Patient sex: F
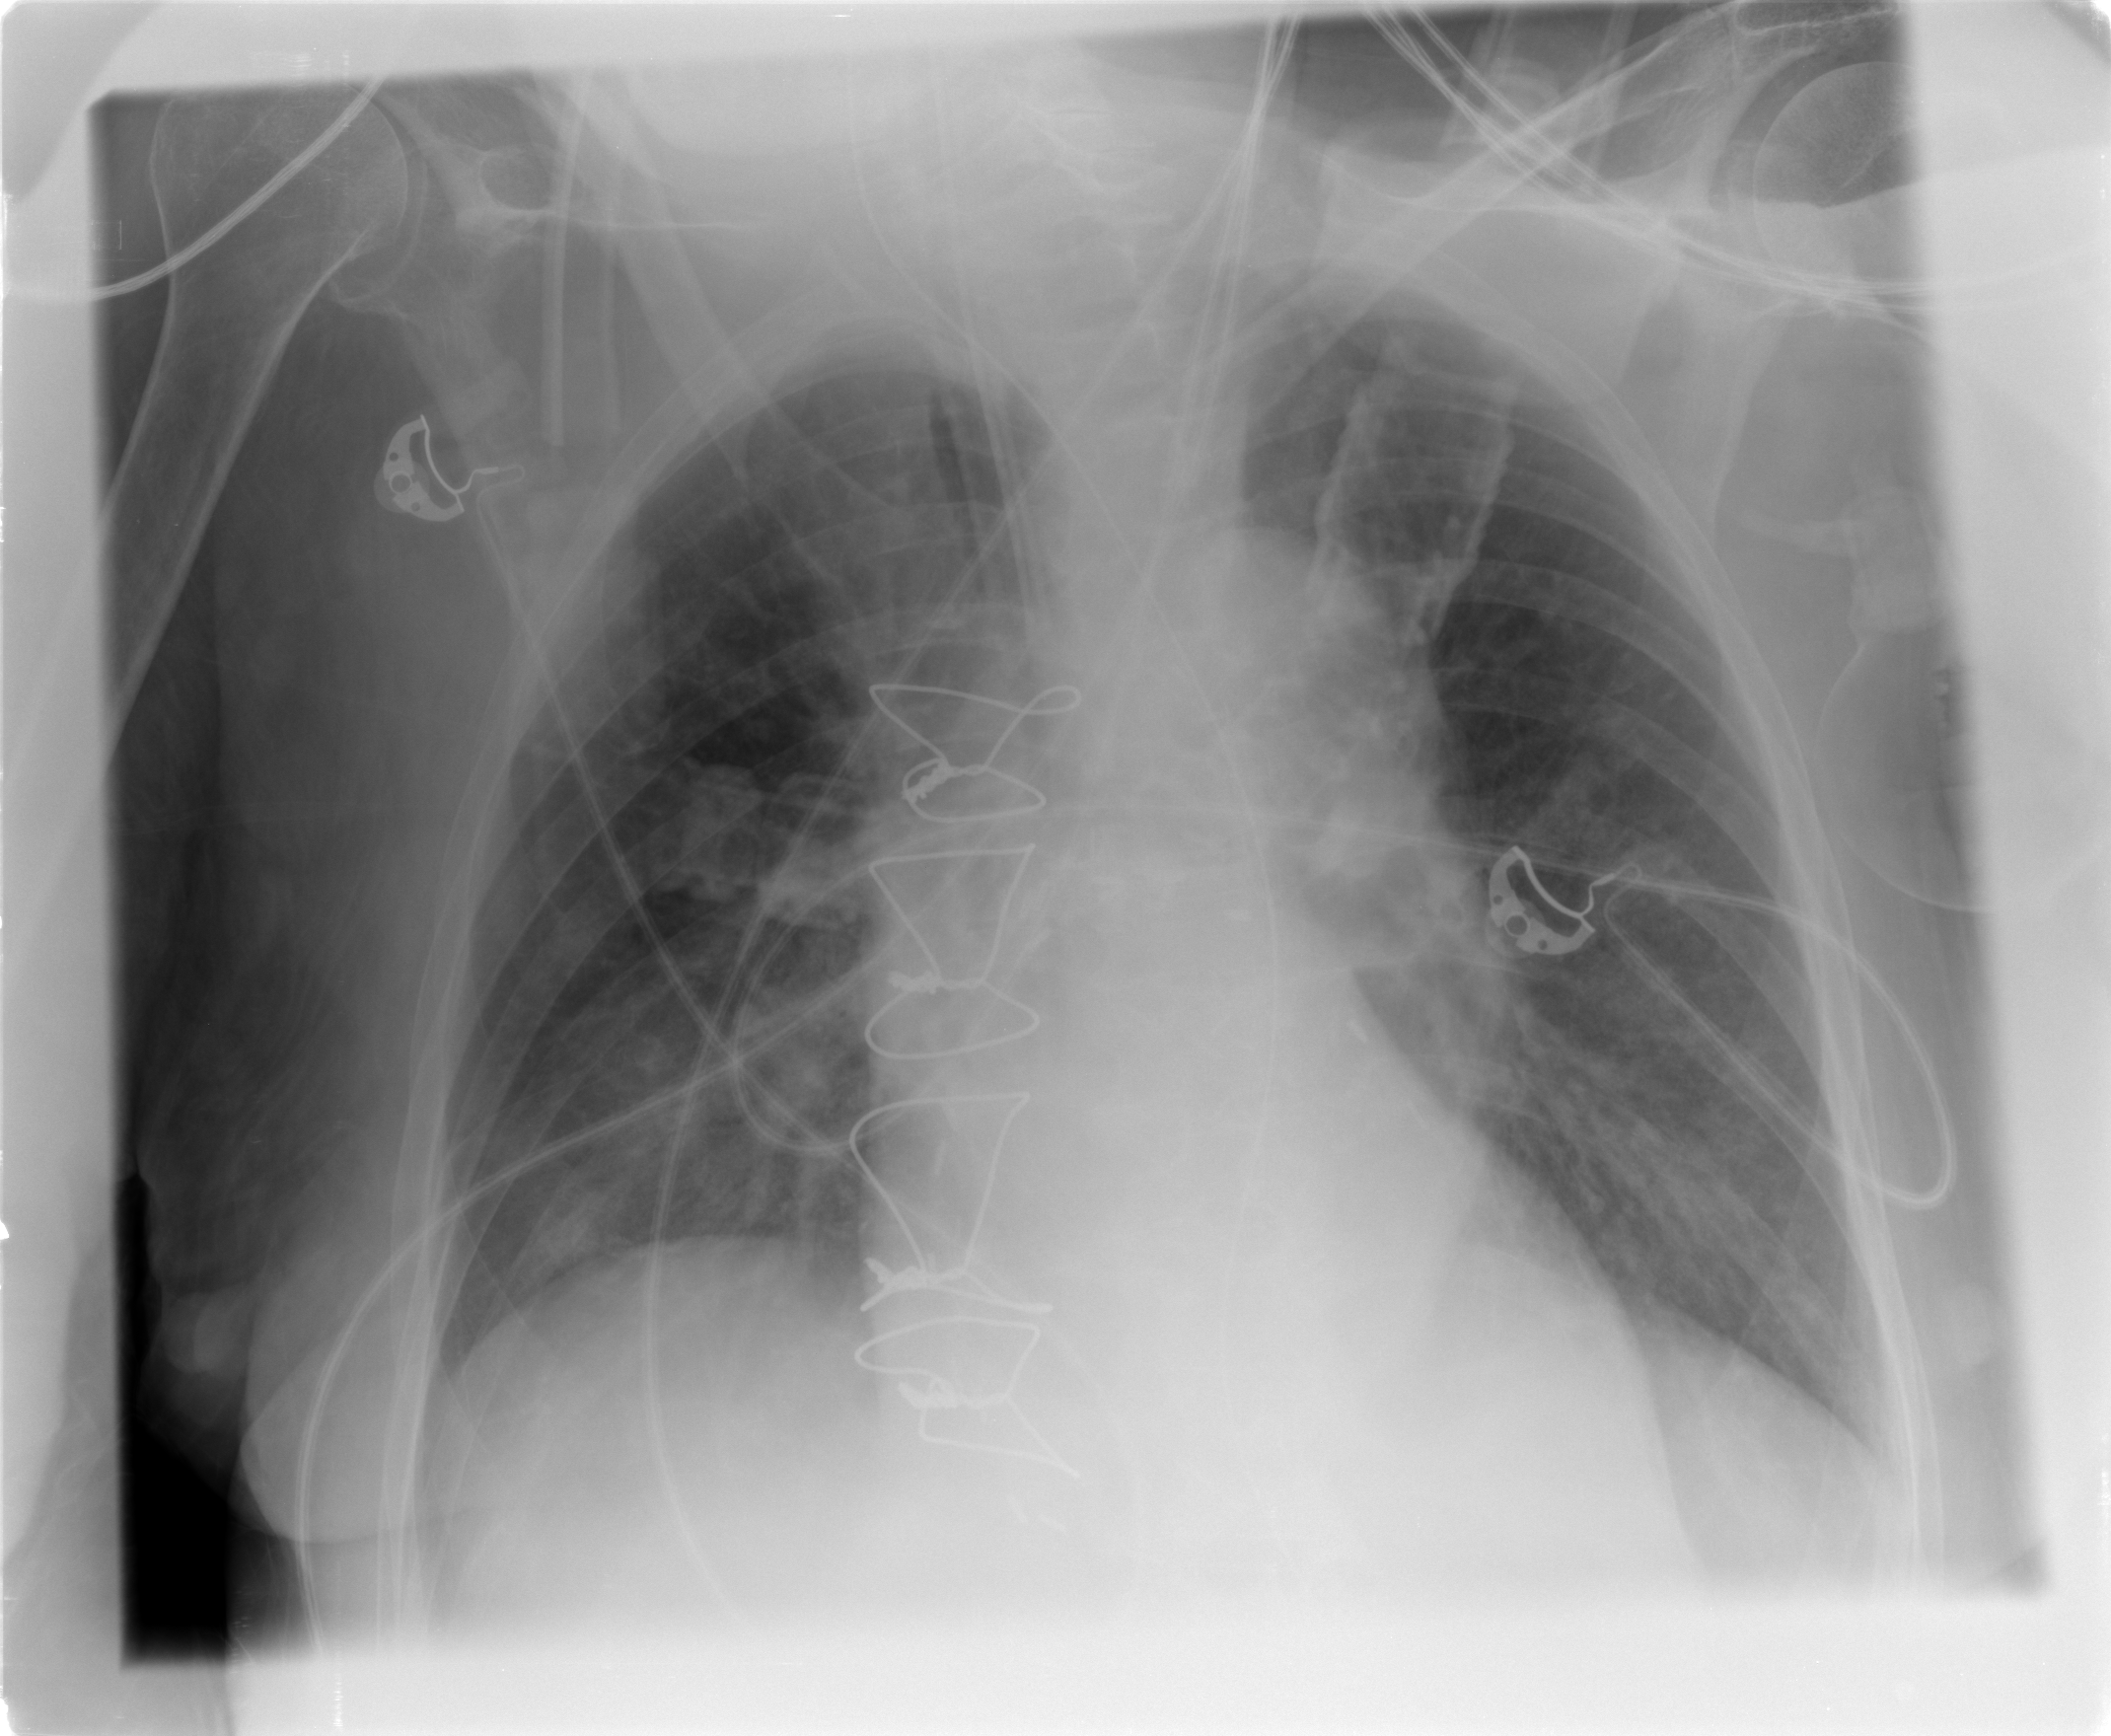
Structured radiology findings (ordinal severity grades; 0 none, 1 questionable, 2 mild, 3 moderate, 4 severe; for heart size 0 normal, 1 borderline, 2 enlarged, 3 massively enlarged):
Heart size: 2
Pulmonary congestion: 1
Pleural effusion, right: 0
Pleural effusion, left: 0
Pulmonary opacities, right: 2
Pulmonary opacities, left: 0
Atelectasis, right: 0
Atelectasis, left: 0